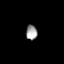
Tissue: lung
Cell type: Others
Senescence score: 0.1756
Nuclear area (px): 160
Mean DAPI intensity: 161.031